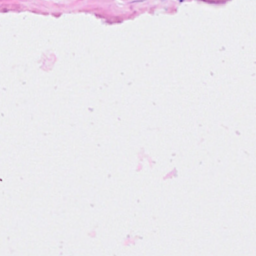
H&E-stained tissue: Breast